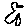
Label: bird